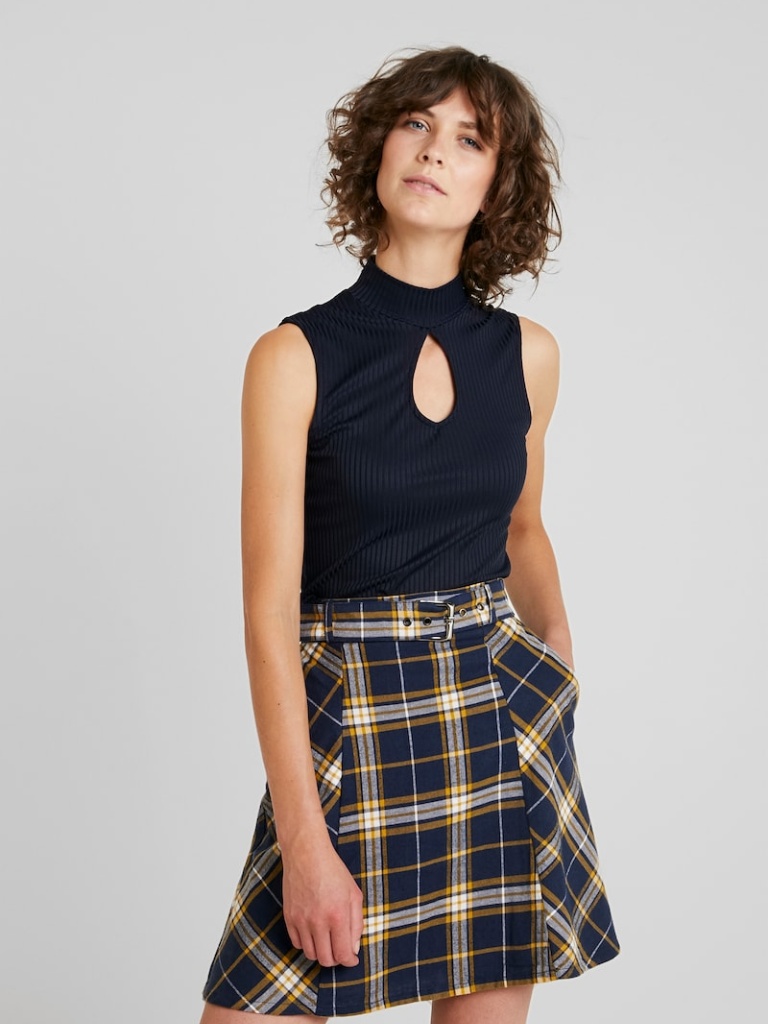
ribbed tight sleeveless hip length Fully Tucked in turtleneck sleeveless